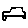
Label: car